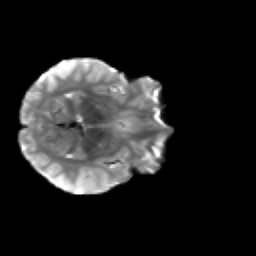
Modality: T2w
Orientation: axial
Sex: female
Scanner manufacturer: siemens
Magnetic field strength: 3 T
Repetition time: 5 s
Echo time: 0.071 s